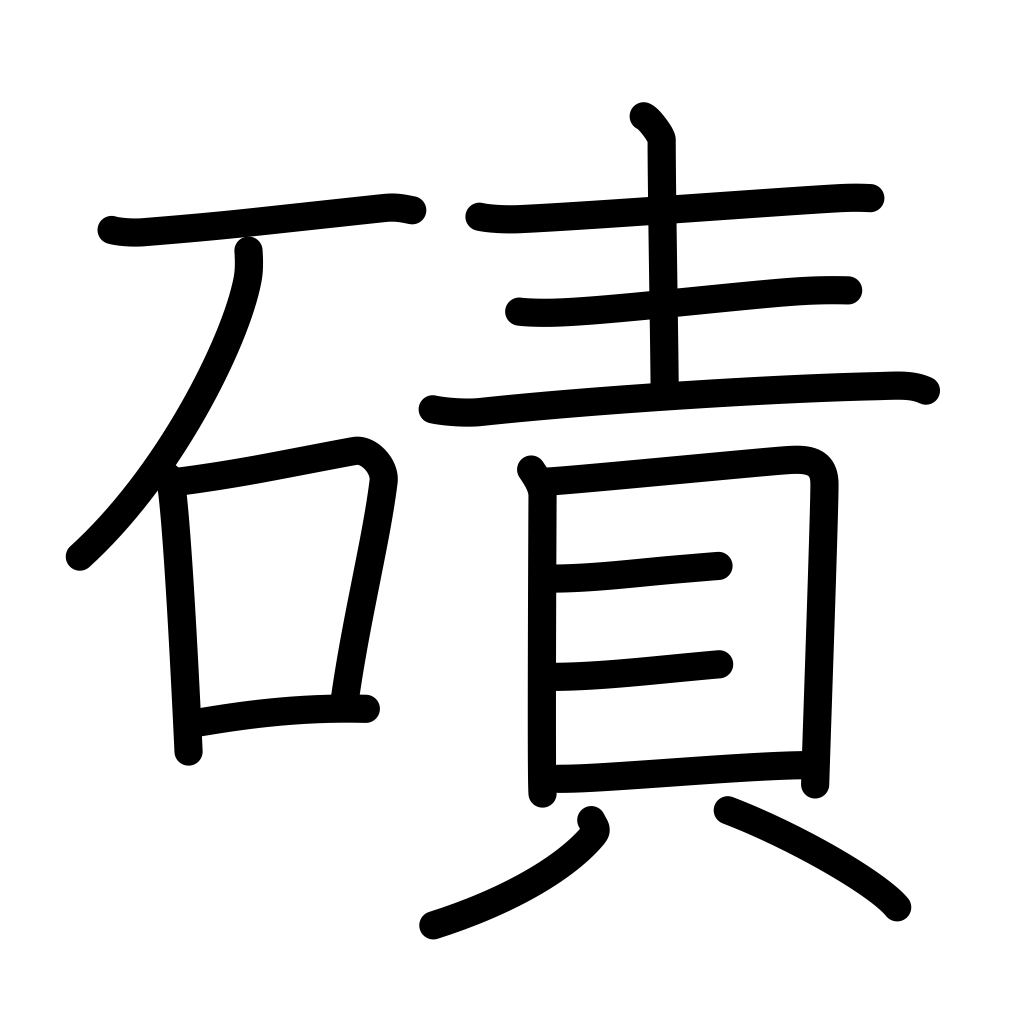
Meaning: expanse of sand, pebbly beach